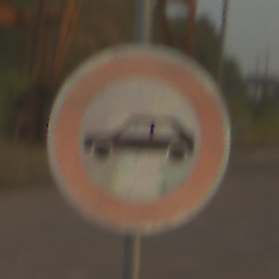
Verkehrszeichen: VerbotPersonenkraftwagen
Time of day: SunriseSunset
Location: Outdoor (Suburban)
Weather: PartlyCloudy
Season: NotSpecified
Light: Natural